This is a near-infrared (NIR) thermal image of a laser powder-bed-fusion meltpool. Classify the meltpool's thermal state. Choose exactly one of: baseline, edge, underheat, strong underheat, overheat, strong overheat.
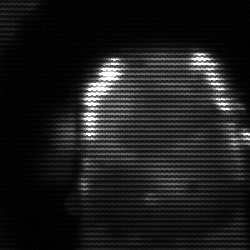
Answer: baseline